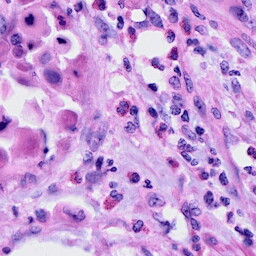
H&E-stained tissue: Cervix